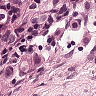
Metastatic tissue present: yes